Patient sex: M
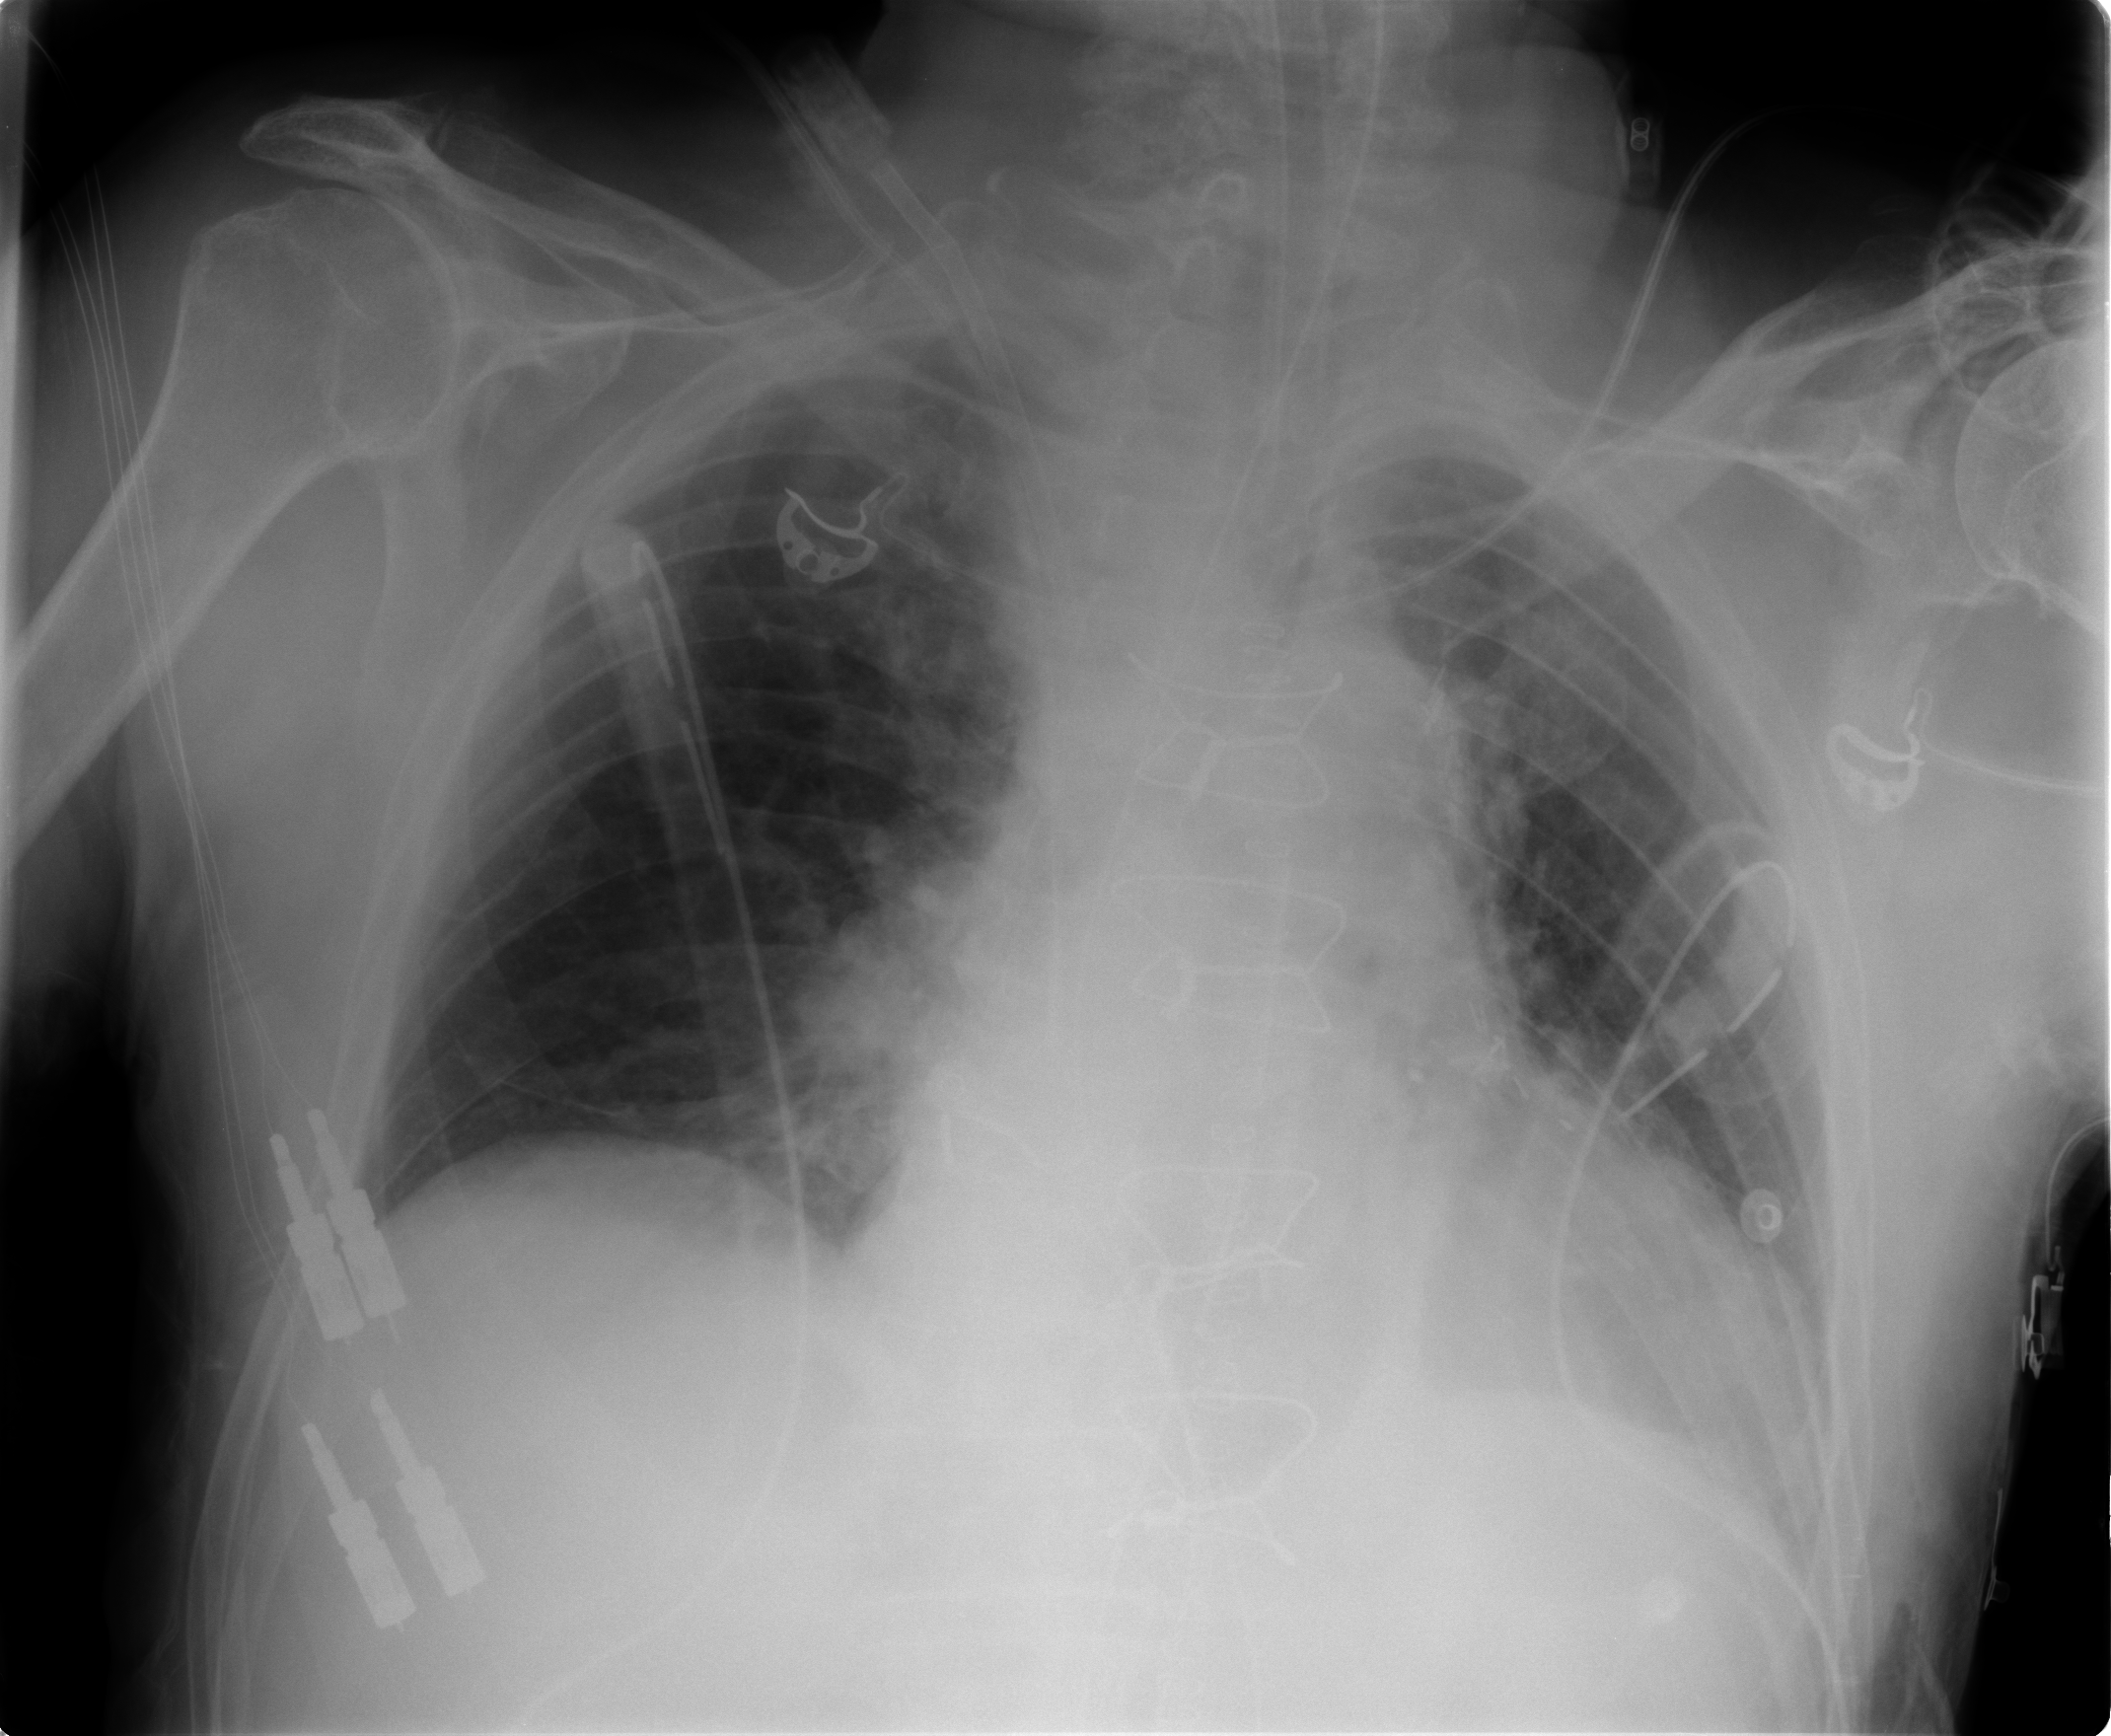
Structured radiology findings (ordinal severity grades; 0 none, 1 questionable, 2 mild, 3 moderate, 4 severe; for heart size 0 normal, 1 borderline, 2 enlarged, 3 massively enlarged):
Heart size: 2
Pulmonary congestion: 2
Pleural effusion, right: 0
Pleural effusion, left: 2
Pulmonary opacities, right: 0
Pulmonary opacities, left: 0
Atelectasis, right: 0
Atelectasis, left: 2